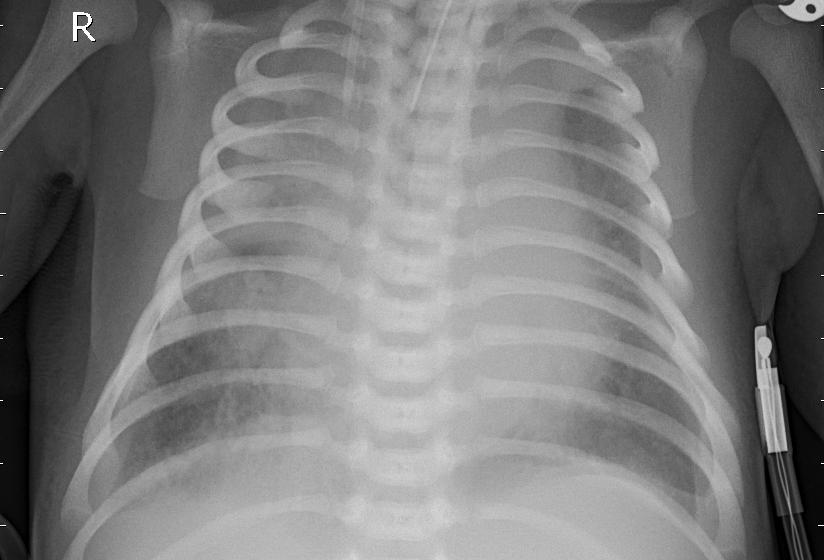
Diagnosis: PNEUMONIA